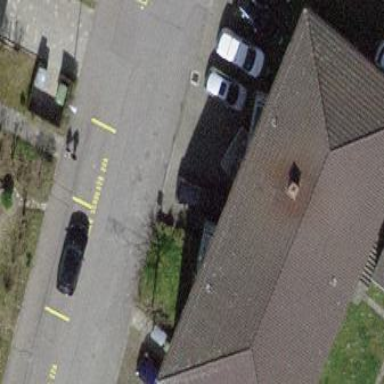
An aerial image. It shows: Residential apartments building.